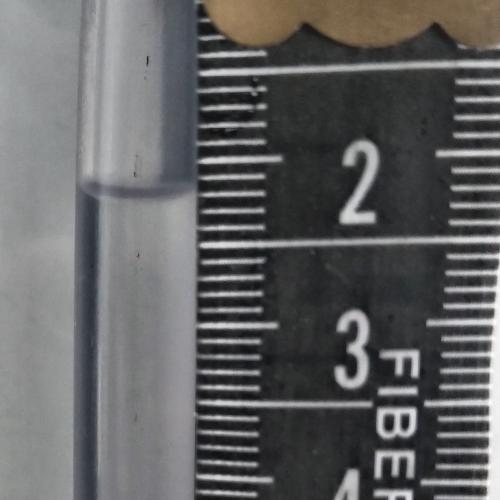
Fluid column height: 2.2 cm